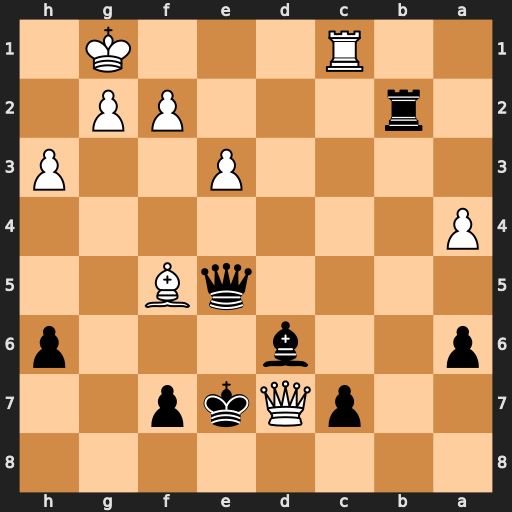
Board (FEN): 8/2pQkp2/p2b3p/4qB2/P7/4P2P/1r3PP1/2R3K1
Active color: b
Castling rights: -
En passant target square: -
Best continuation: Kf6 g3 Qxf5 Qxf5+ Kxf5